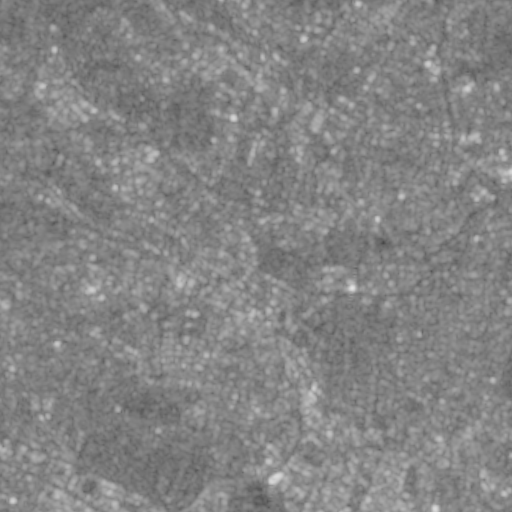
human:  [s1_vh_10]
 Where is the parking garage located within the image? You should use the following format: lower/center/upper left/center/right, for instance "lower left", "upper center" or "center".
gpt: The parking garage is located in the lower center of the image.
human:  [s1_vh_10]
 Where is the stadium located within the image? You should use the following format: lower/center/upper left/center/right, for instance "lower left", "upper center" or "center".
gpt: The stadium is located in the lower left of the image.
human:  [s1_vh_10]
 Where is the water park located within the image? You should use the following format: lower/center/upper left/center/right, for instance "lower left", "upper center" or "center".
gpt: The water park is located in the center right of the image.
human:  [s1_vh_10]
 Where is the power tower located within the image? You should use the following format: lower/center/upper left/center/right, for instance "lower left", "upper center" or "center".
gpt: There is no power tower in the image.

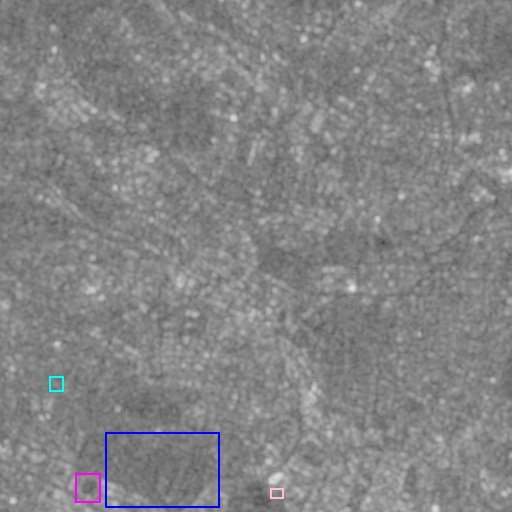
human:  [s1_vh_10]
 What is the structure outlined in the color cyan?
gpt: The structure outlined in cyan is a crop field.
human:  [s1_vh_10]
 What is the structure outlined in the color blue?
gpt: The structure outlined in blue is a park.
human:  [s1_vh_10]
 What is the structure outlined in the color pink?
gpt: The structure outlined in pink is a parking lot.
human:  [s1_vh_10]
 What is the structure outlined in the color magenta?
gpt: The structure outlined in magenta is a stadium.
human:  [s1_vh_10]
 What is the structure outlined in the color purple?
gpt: There is no purple outline.